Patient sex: M
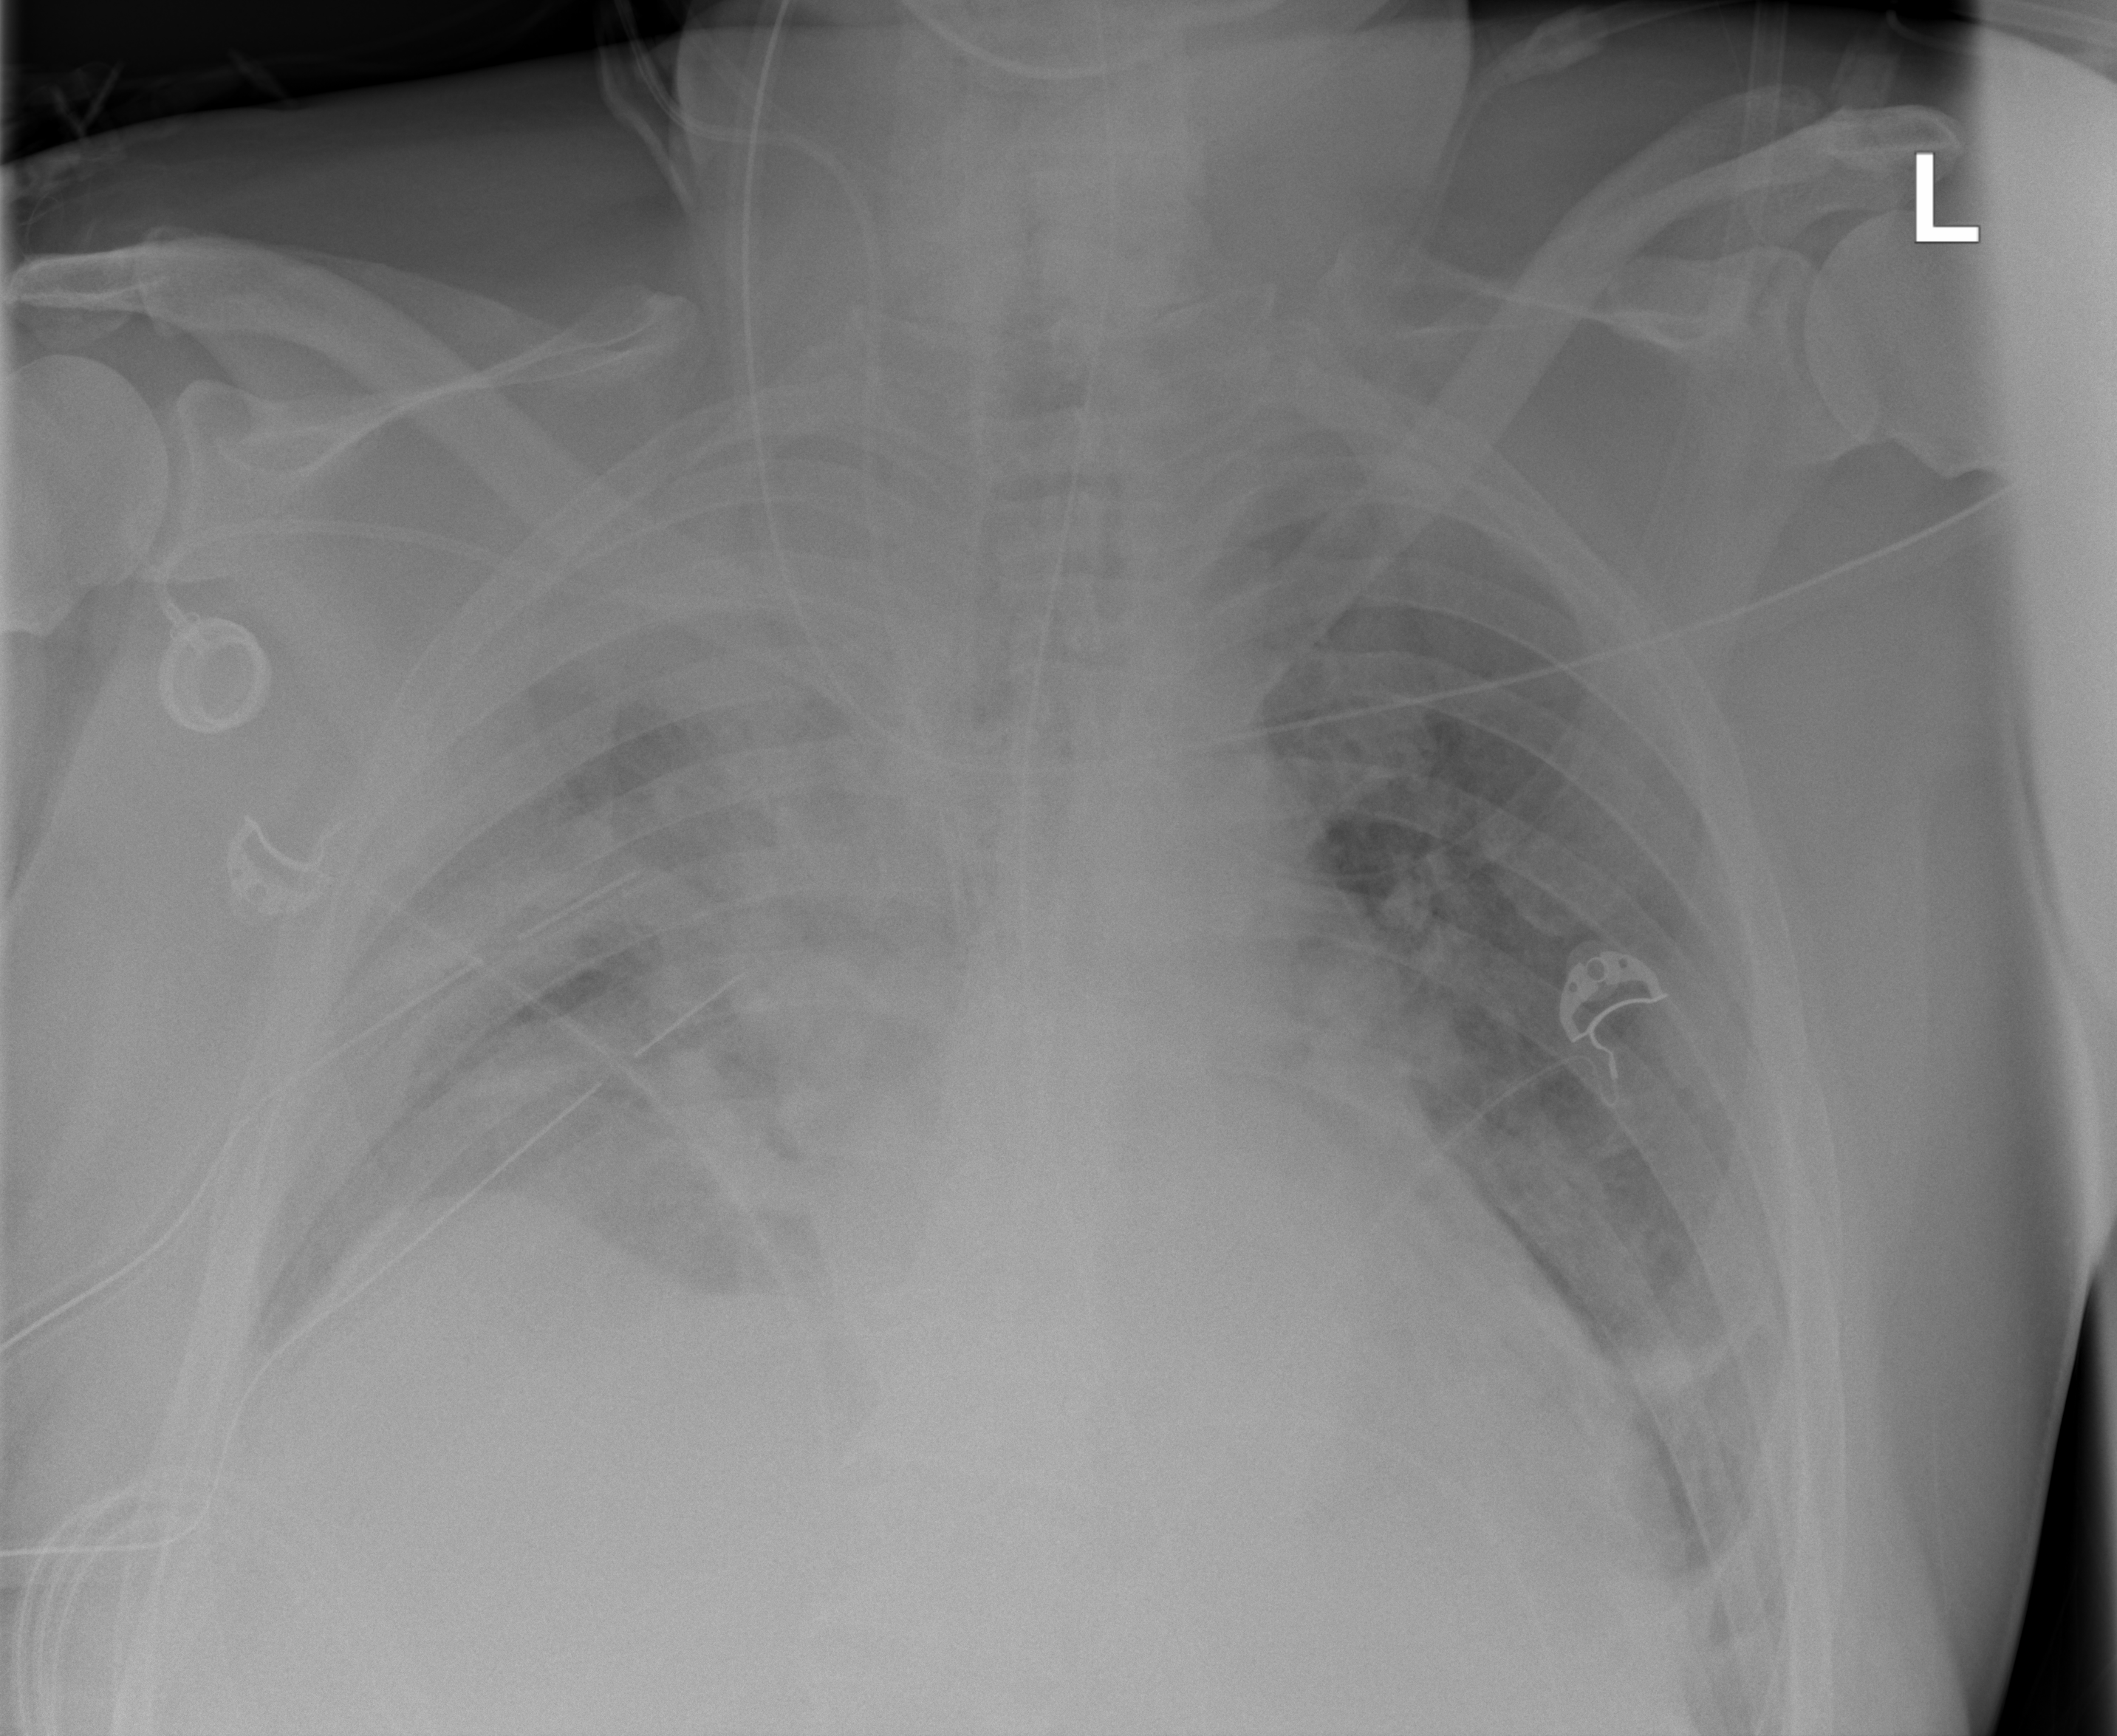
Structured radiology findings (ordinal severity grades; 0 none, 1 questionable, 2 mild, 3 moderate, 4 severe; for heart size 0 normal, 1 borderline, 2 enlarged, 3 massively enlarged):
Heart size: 1
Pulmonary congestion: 2
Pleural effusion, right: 3
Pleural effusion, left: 1
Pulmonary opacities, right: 3
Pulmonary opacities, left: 0
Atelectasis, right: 2
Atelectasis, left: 2